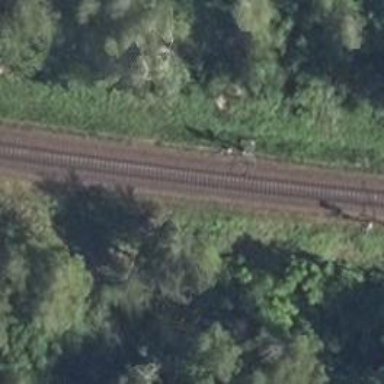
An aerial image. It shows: Railway signal.